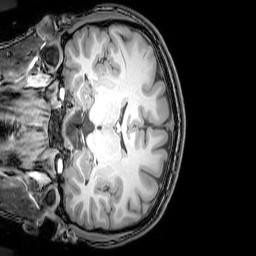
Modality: T1w
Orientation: coronal
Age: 20
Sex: male
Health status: healthy
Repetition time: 0.081 s
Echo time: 0.037 s